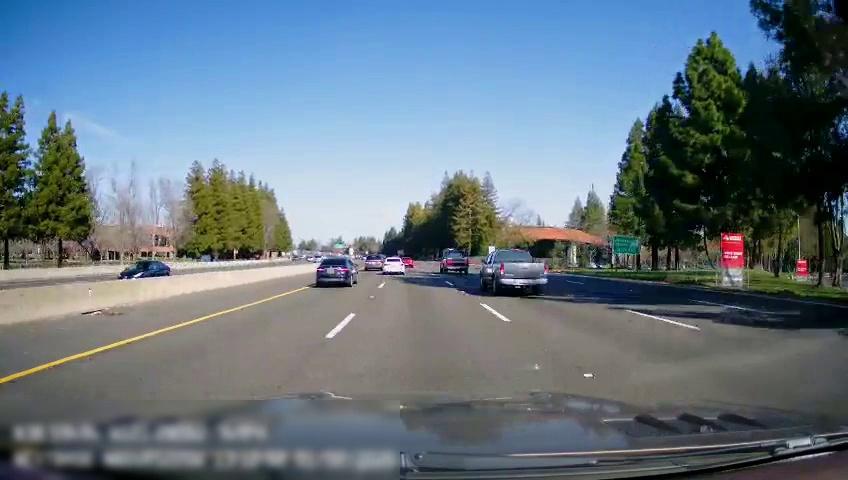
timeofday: Day
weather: Sunny
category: Drivable Space
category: Vehicles | Car
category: Drivable Space
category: Vehicles | Truck
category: Vehicles | Truck
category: Vehicles | Car
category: Vehicles | SUV
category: Vehicles | Car
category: Vehicles | Car
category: Lanes | Alternate Lane
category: Lanes | Alternate Lane
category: Lanes | Alternate Lane
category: Lanes | Current Lane
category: Lanes | Current Lane
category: Lanes | Alternate Lane
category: Traffic | Signs